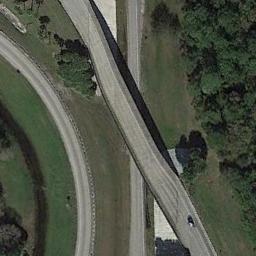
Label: overpass